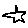
Label: star